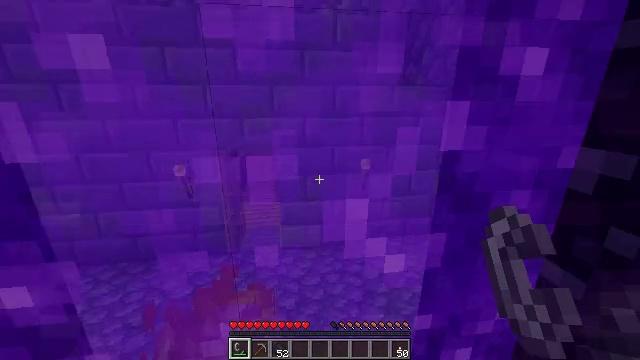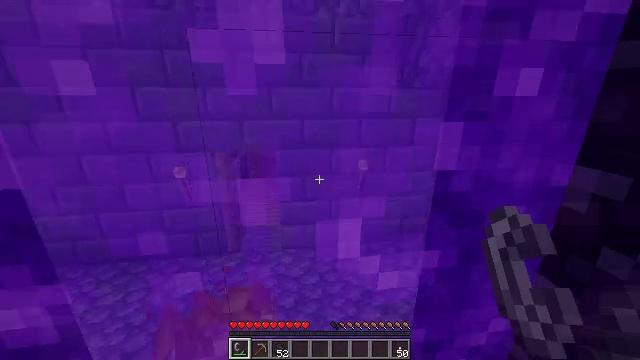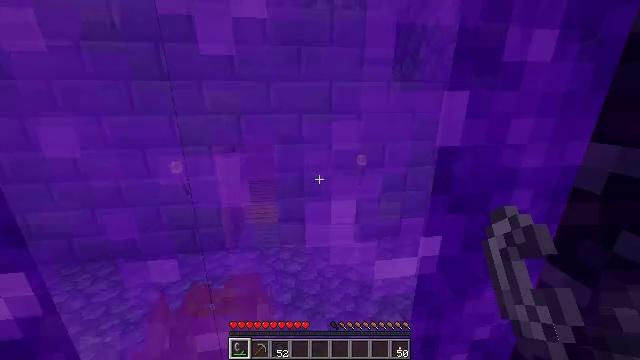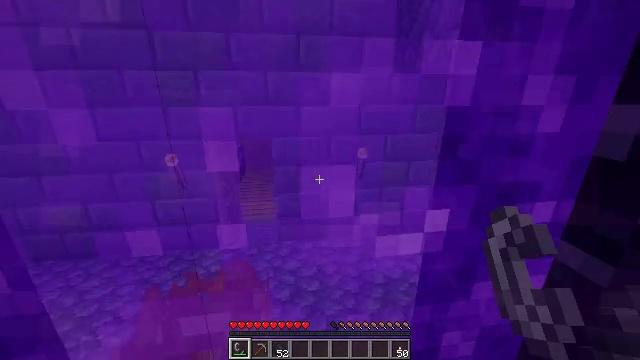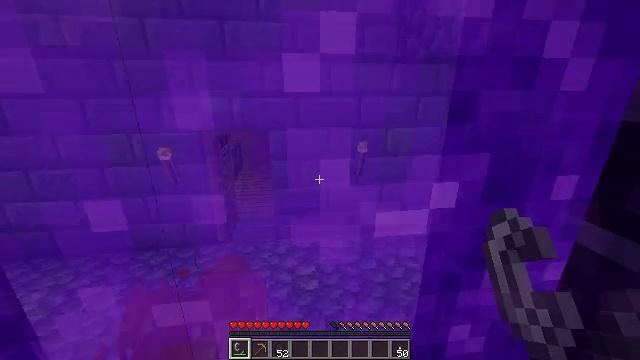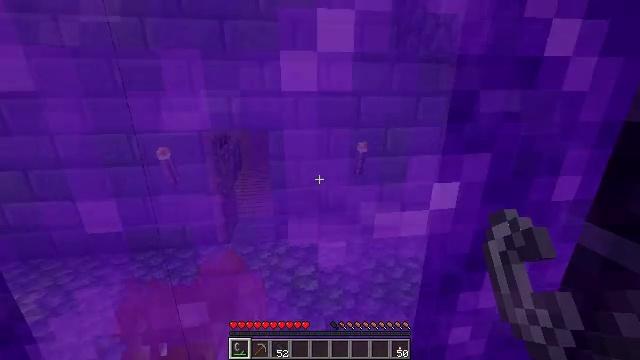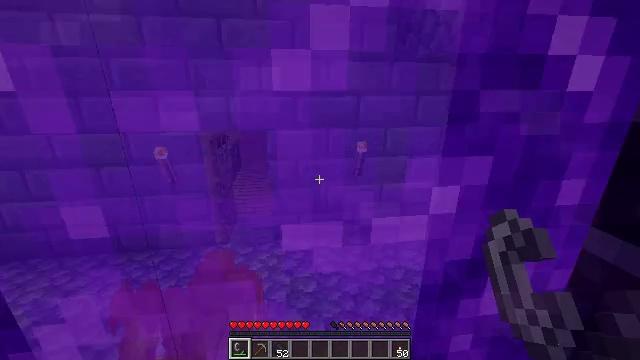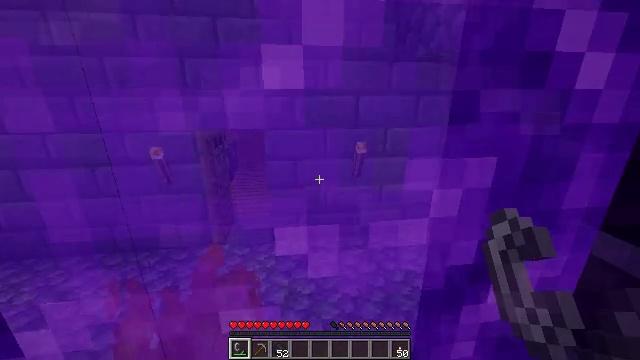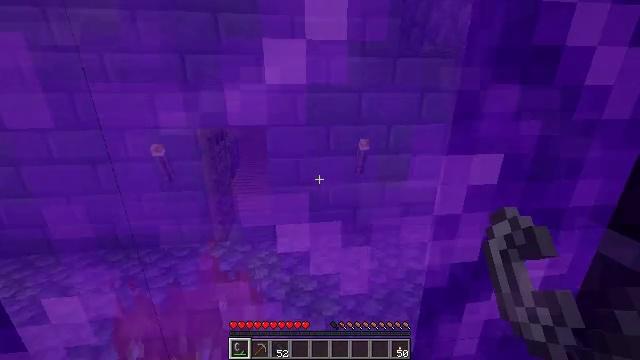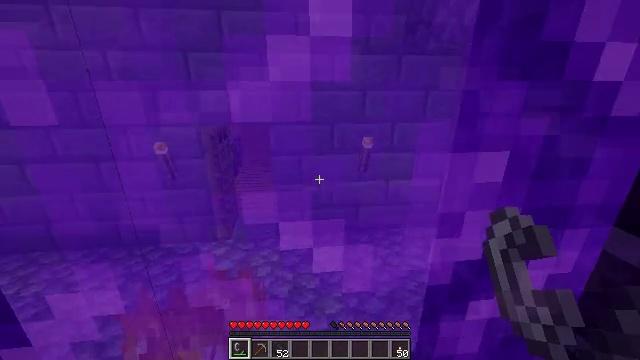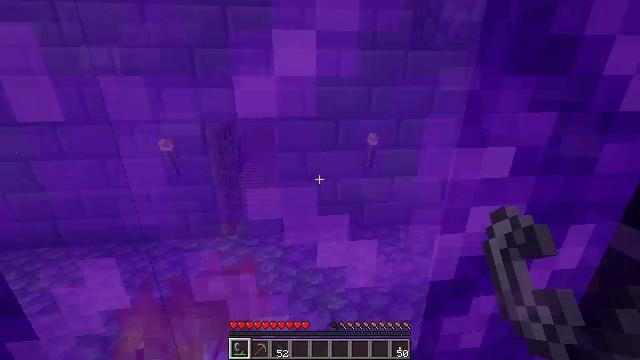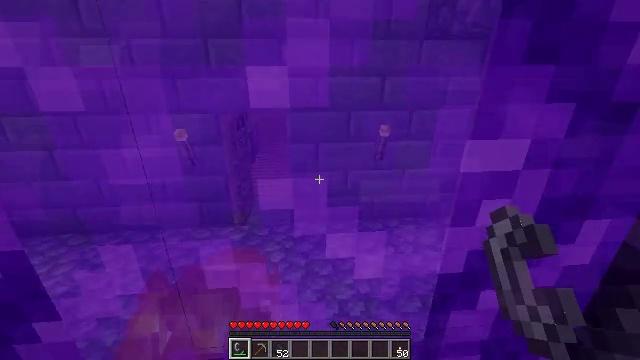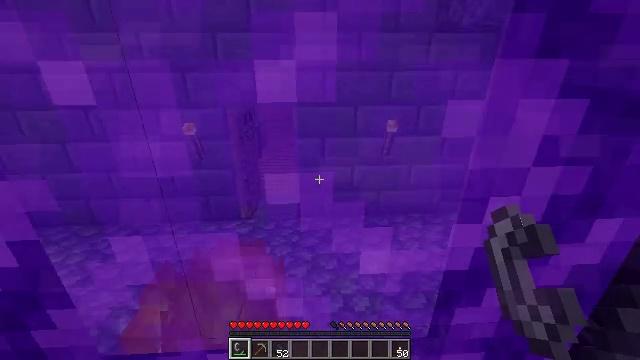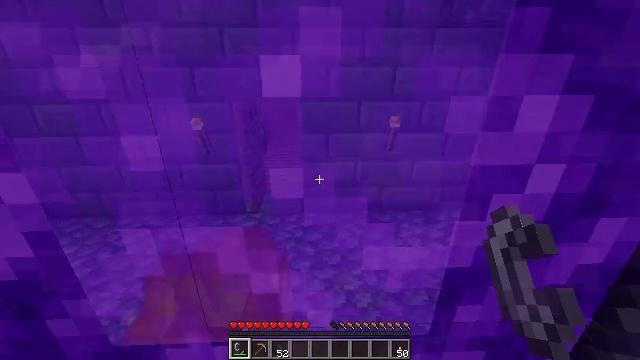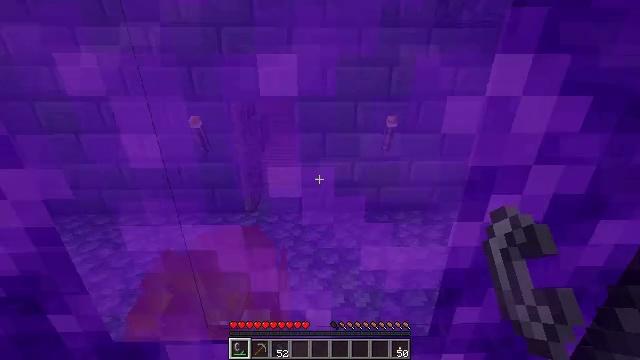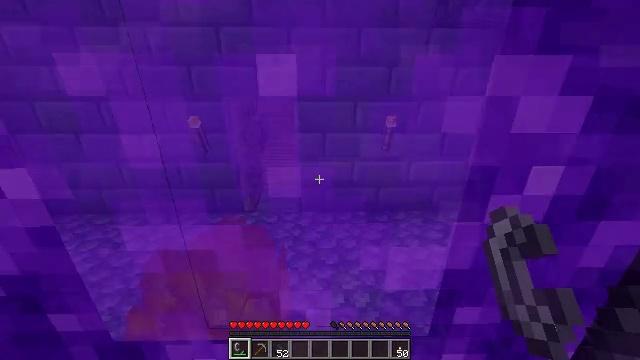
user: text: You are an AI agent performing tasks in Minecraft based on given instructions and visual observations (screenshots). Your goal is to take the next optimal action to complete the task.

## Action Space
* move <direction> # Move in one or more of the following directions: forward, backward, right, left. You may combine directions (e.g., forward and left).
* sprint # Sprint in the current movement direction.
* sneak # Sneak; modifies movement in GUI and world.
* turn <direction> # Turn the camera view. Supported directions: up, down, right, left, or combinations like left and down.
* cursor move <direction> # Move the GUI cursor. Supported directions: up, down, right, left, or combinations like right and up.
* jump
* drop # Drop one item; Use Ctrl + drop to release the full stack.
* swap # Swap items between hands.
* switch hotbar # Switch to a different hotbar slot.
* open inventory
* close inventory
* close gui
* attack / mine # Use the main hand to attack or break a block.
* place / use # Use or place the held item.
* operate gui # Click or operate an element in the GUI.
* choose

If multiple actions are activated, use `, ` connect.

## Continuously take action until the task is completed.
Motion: motion action
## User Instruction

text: Break soul soil to pick it up.
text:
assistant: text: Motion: no_op
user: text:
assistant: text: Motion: no_op
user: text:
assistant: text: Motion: no_op
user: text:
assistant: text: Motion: no_op
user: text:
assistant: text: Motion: no_op
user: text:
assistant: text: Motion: no_op
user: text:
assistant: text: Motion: no_op
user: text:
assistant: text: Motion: no_op
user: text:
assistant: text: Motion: no_op
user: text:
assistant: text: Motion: no_op
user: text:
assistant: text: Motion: turn left and down
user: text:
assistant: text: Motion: turn left and down
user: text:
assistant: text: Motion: turn left
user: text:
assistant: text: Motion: no_op
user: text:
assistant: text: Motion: no_op
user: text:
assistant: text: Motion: no_op
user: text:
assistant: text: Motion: no_op
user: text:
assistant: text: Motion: no_op
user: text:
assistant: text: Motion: turn left
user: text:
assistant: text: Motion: turn left and down
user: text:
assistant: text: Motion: turn down
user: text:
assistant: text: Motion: no_op
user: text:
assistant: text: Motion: no_op
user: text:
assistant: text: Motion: no_op
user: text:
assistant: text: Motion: turn left and down
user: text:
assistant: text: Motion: turn left and down
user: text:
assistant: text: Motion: turn left and down
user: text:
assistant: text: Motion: no_op
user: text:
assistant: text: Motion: no_op
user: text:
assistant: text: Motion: turn down